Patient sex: F
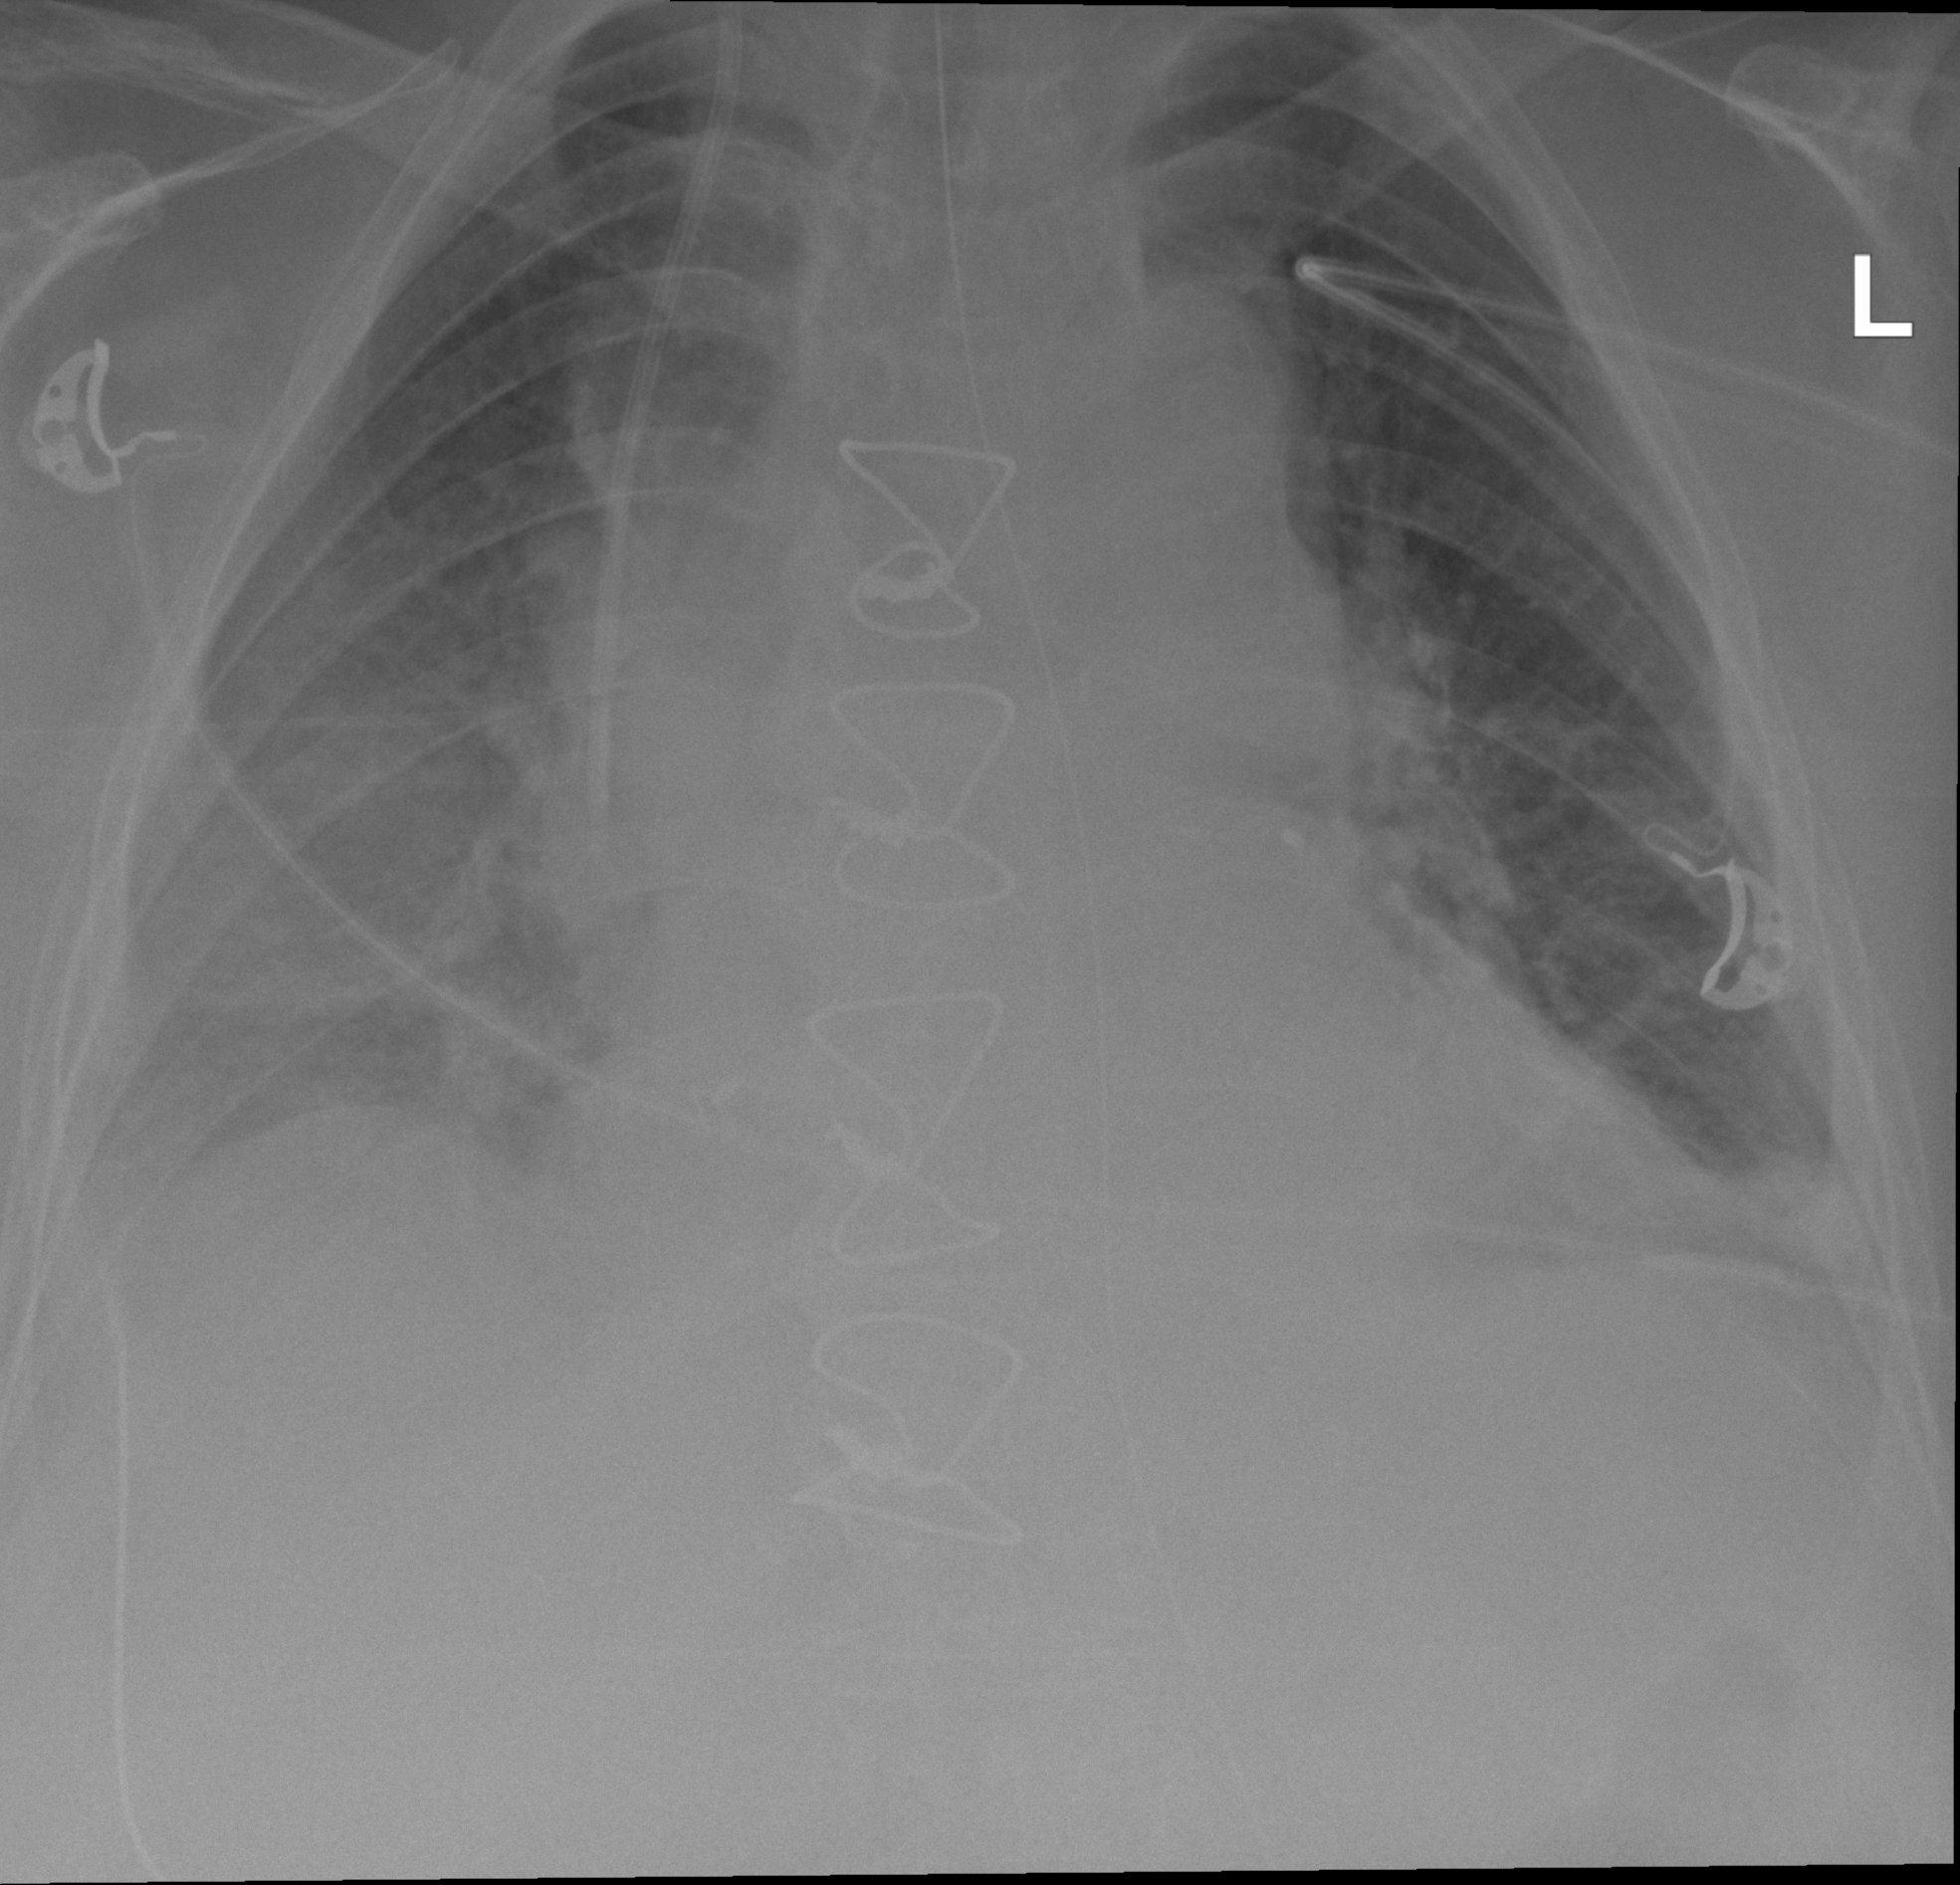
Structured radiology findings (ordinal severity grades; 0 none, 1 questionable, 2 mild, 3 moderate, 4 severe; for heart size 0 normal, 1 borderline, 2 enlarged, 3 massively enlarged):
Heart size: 2
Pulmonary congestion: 2
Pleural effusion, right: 2
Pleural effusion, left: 2
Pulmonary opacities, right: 2
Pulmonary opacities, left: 2
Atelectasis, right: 2
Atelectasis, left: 2